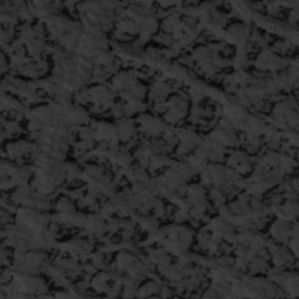
Label: frost